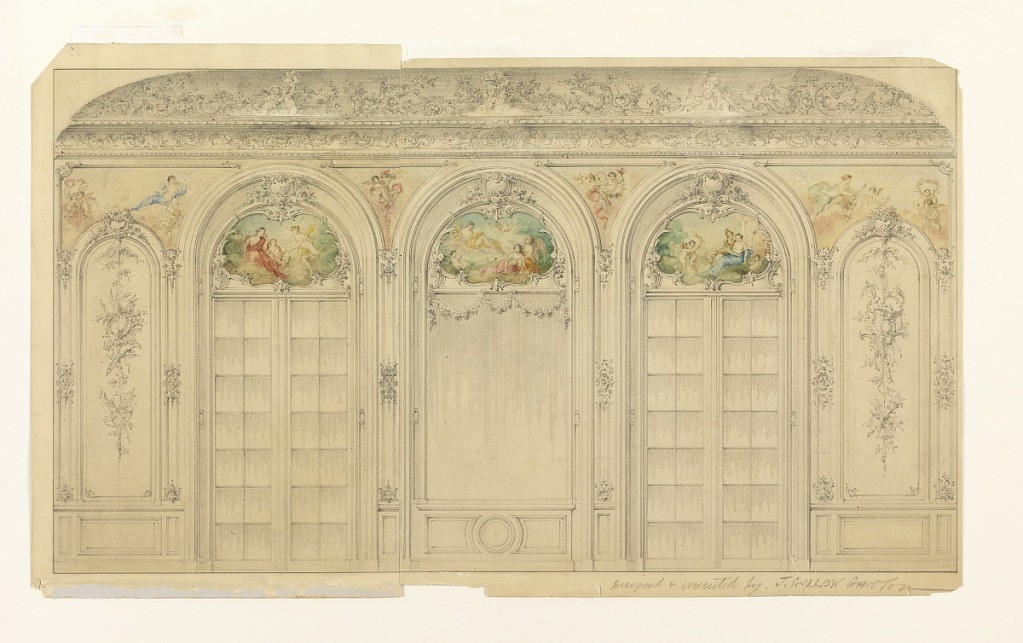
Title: Drawing: Elevation of the window wall of the drawing room of the house of Herman Oelrichs, New York.
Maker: J. G. Garton, English, active in U.S.A.
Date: ca. 1900
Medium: Graphite, brush and watercolors on two sheets of paper (joined)
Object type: Drawing
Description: An arched bay divides two arched windows, each surmounted by painted panels in rocaille frames, in the style of Germain Boffrand. Inscribed (in pencil), lower right: "Designed and executed by J.Gillow Garton." On verso: "A portion of design of entire salon for Mrs. Olerichs on north side of her home on 57th street., New York.  I employed special artists from Paris for decorative paintings on wall."